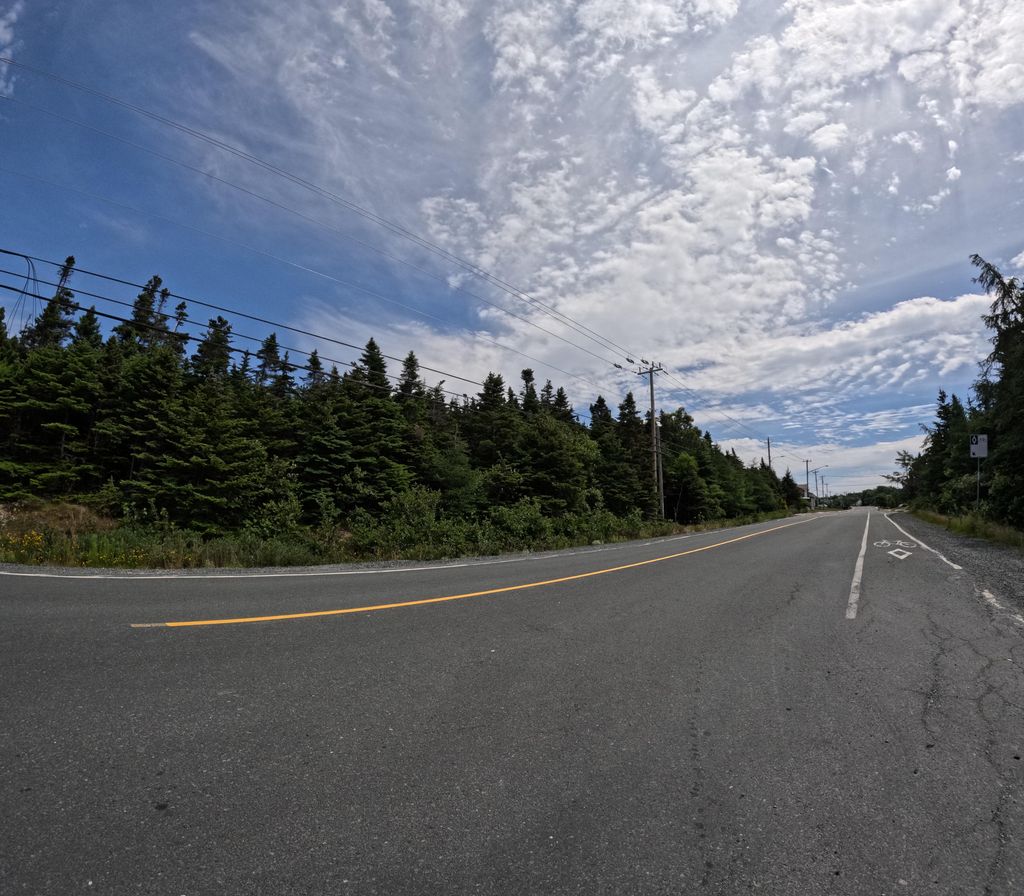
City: st_johns